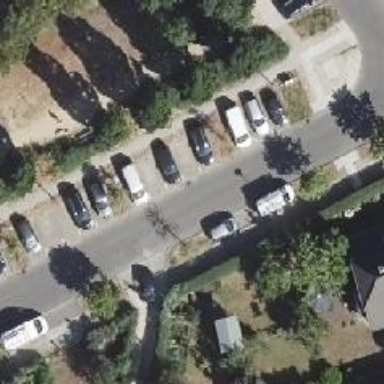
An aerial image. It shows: Residential road with asphalt surface. It has separate sidewalks on both sides.